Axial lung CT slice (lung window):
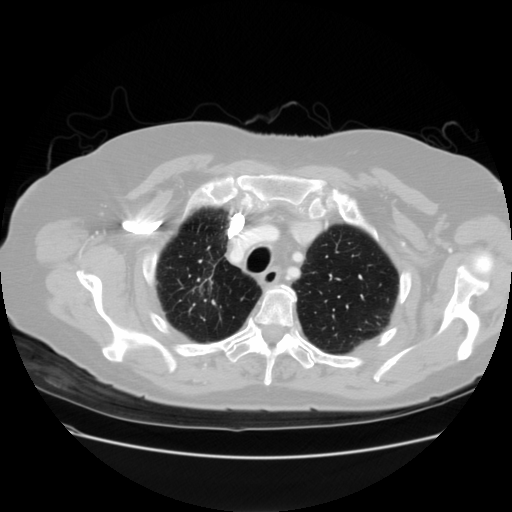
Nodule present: no